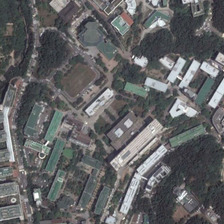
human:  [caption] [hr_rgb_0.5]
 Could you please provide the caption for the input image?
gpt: many buildings and green trees are in a school .

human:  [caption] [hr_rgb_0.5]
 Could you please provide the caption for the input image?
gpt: many buildings and green trees are in a school .

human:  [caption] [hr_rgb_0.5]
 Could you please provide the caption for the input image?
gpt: many buildings and green trees are in a school .

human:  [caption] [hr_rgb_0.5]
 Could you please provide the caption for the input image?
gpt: many buildings and green trees are in a school .

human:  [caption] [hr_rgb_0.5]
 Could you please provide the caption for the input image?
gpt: many buildings and green trees are in a school .